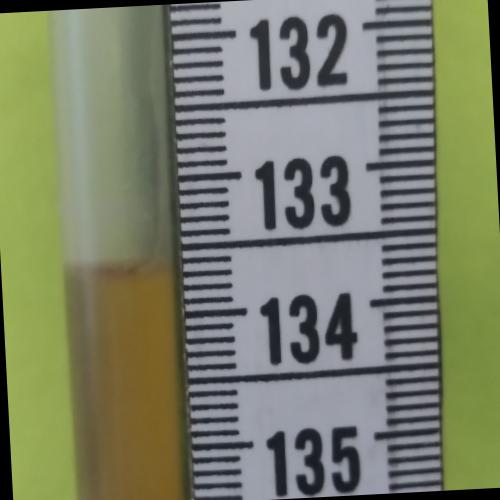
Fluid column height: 133.6 cm